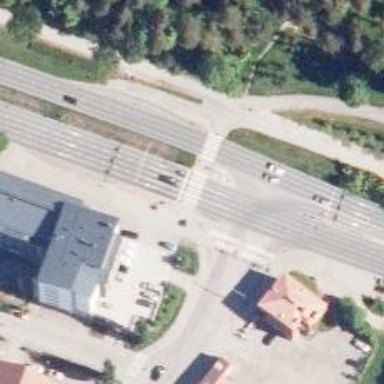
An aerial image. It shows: Primary road with asphalt surface.